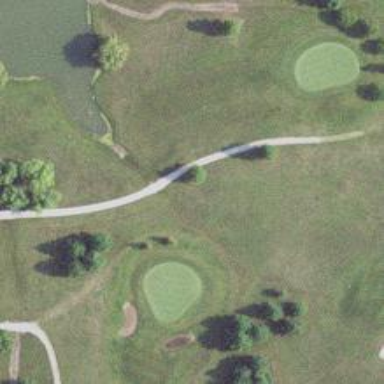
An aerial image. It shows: Pathway for golfing.